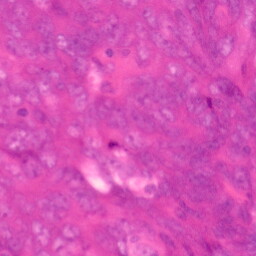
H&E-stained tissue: Colon